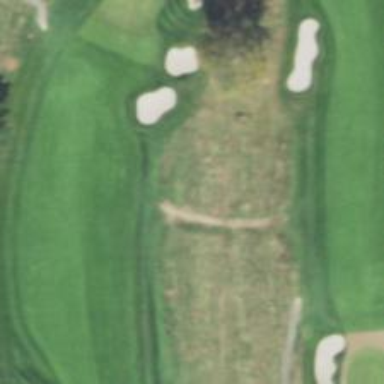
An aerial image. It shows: Path for both road and golf.